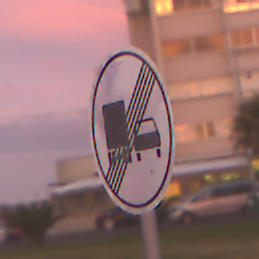
Verkehrszeichen: EndeUeberholverbotKraftfahrzeuge
Umgebung: Outdoor, Urban
Tageszeit: SunriseSunset
Wetter: PartlyCloudy
Licht: Natural
Jahreszeit: NotSpecified
Kontrast: MediumContrast